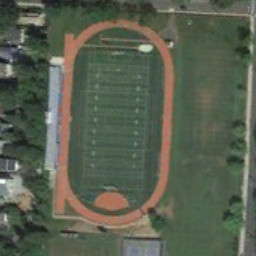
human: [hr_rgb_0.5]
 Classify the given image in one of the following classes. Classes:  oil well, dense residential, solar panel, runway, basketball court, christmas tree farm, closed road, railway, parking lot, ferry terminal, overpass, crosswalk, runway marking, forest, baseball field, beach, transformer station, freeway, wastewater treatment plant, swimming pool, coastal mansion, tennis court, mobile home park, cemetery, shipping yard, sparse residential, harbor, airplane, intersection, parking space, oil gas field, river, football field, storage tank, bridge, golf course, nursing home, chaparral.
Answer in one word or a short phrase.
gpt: football field